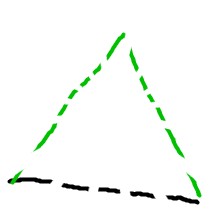
Shape: triangle